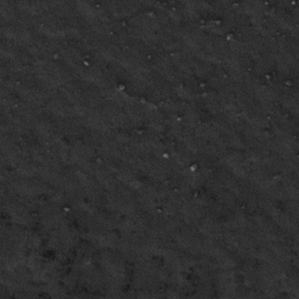
Label: frost